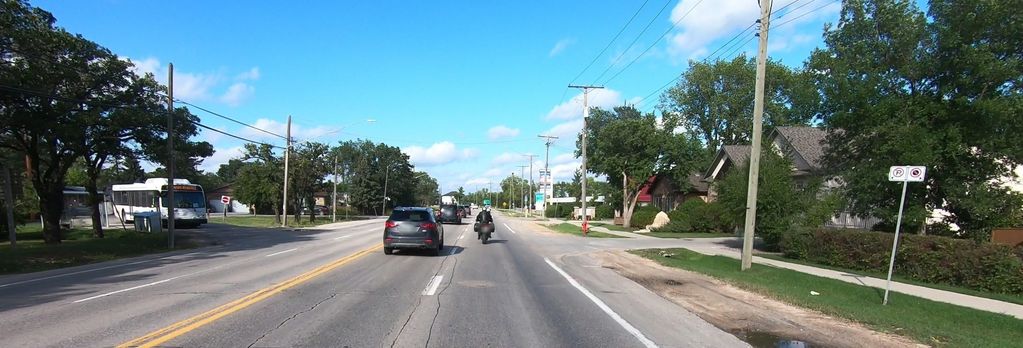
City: winnipeg